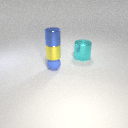
small blue rubber sphere below small yellow metal cylinder